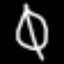
Label: leaf